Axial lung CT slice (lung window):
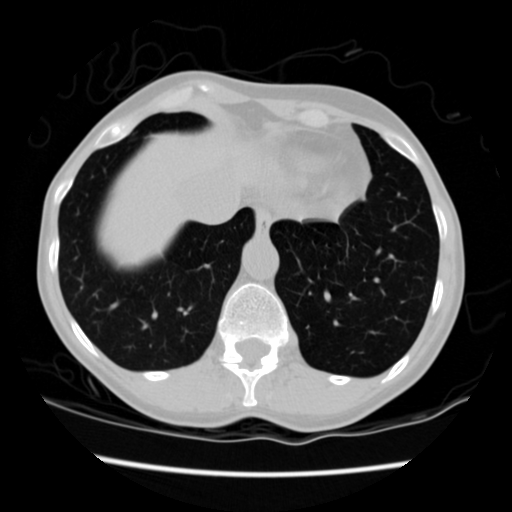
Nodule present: no